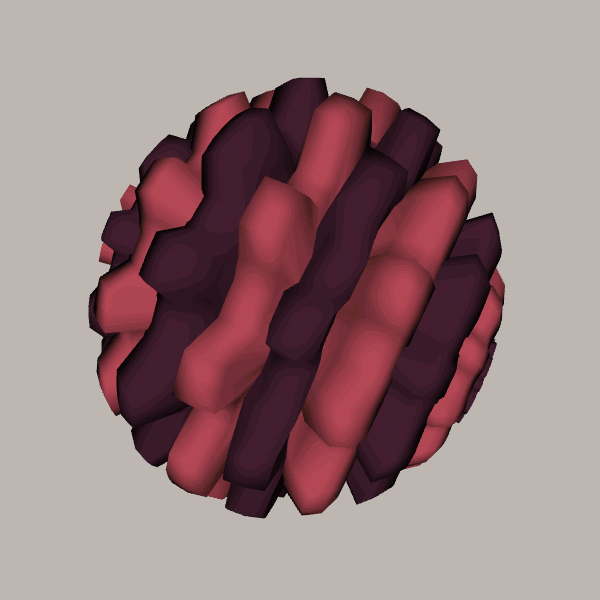
Background: light